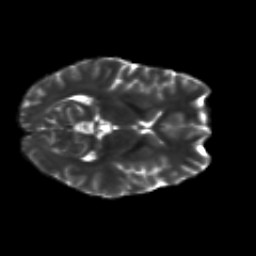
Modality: T2w
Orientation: axial
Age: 26
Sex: male
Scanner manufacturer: siemens
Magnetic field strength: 3 T
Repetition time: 8.8 s
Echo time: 0.085 s